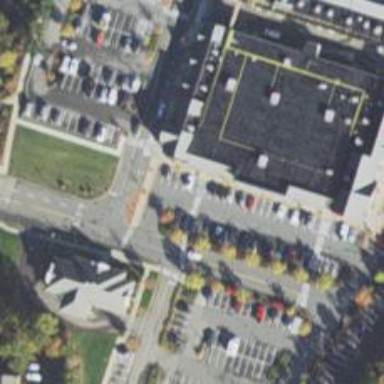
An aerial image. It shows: Parking space.